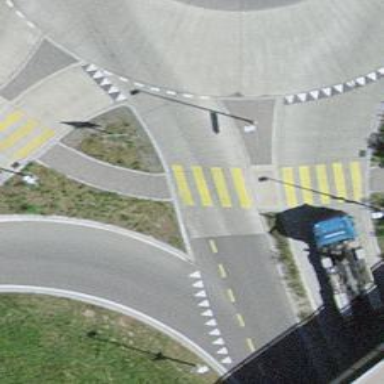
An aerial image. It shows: Uncontrolled zebra crossing with zebra markings.